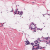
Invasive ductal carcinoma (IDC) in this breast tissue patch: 0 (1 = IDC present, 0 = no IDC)